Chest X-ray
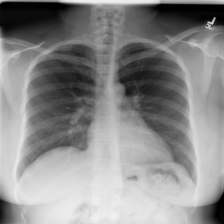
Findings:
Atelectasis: negative
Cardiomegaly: negative
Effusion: negative
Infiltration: negative
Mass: negative
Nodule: negative
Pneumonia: negative
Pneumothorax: negative
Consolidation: negative
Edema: negative
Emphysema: negative
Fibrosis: negative
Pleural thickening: negative
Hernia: negative